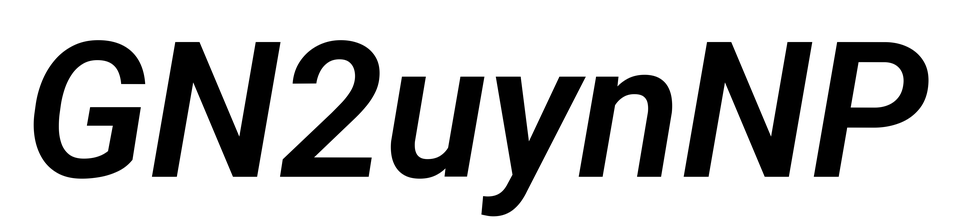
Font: Roboto-Italic_SemiBold_Italic